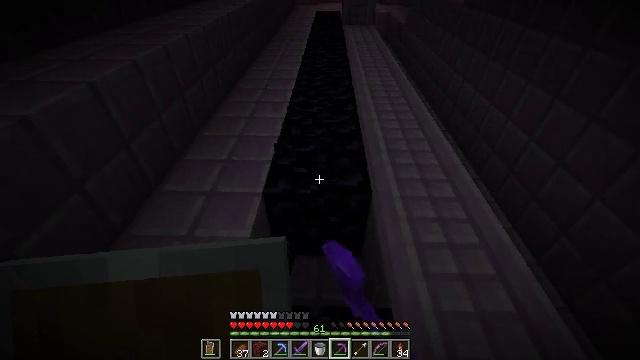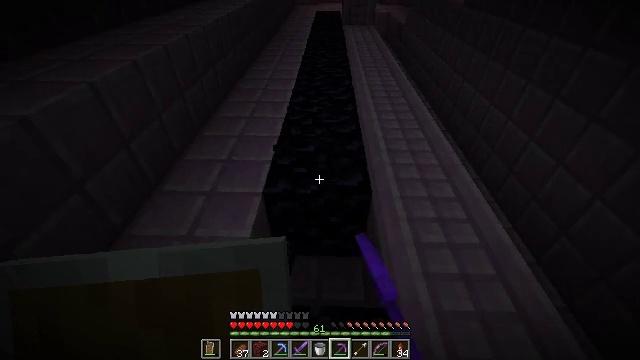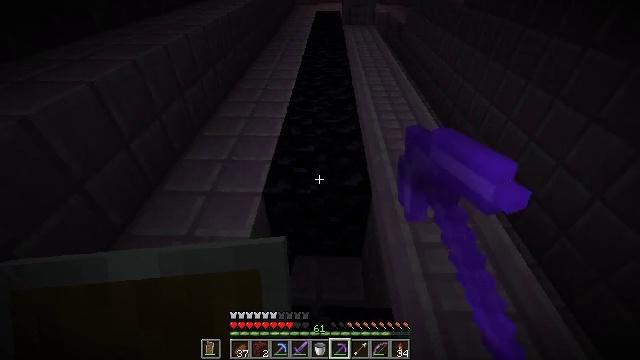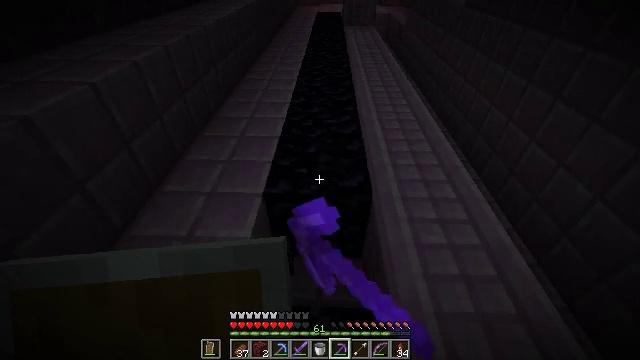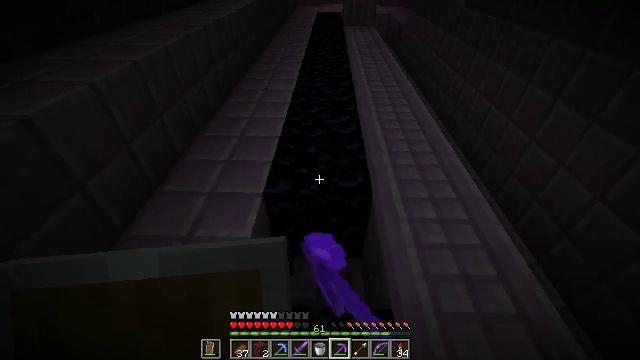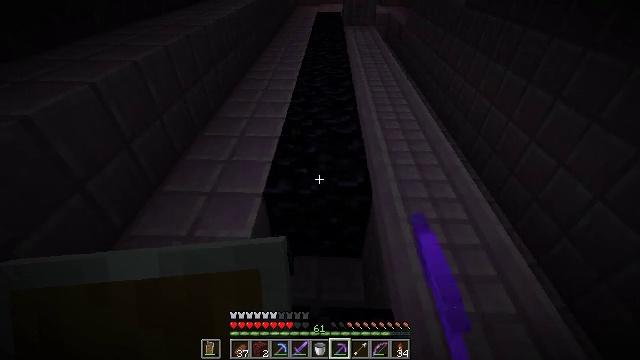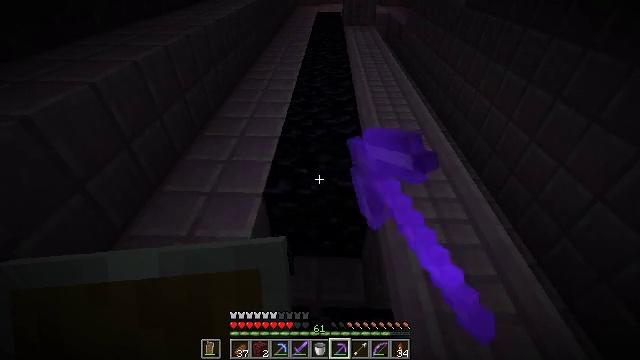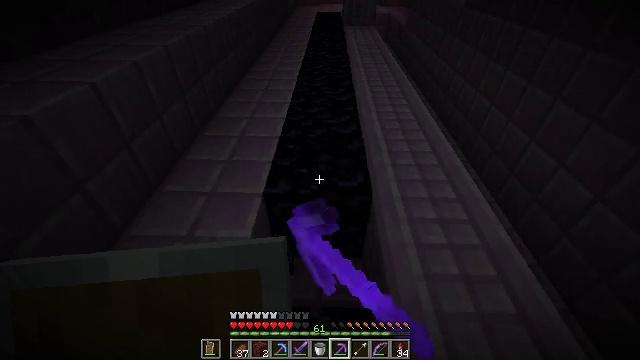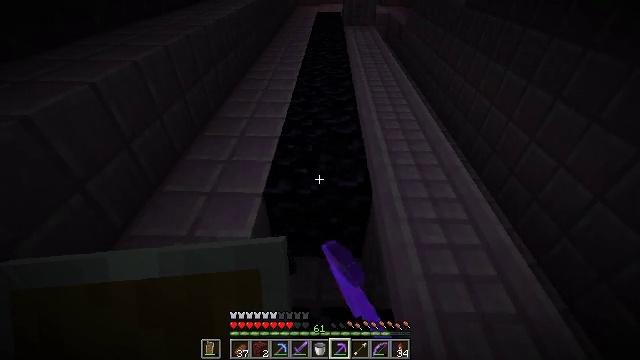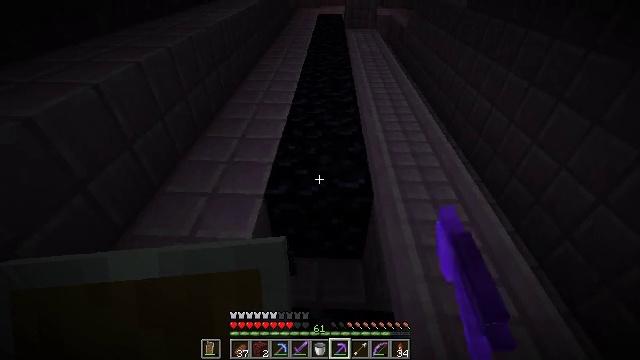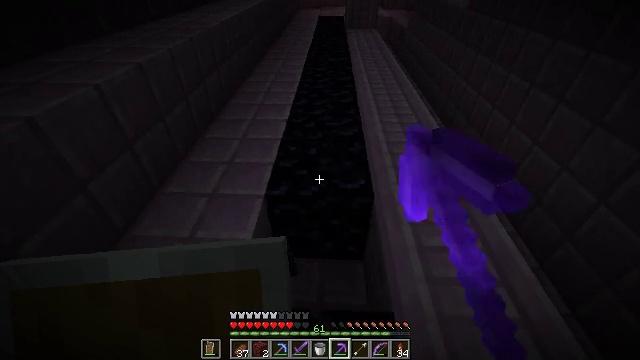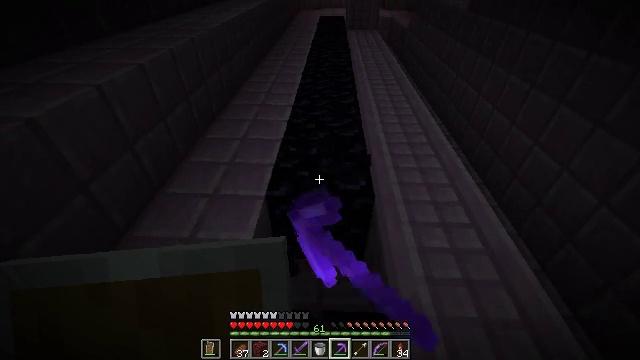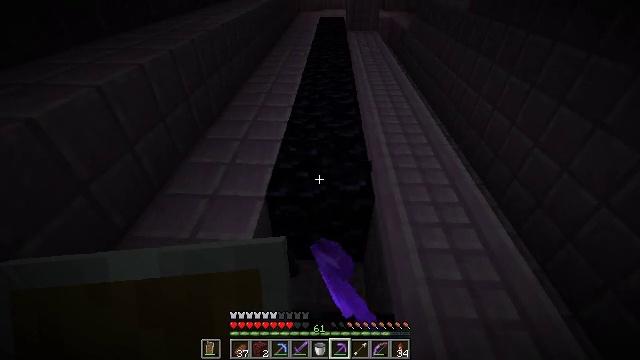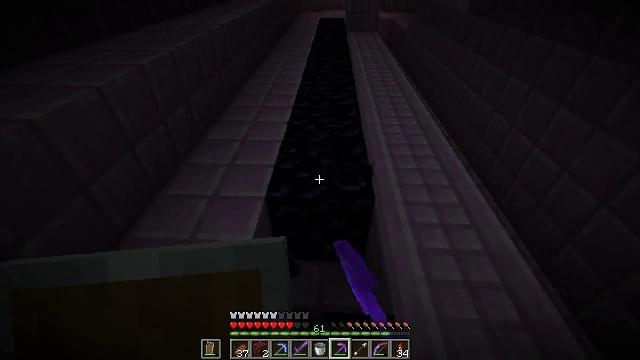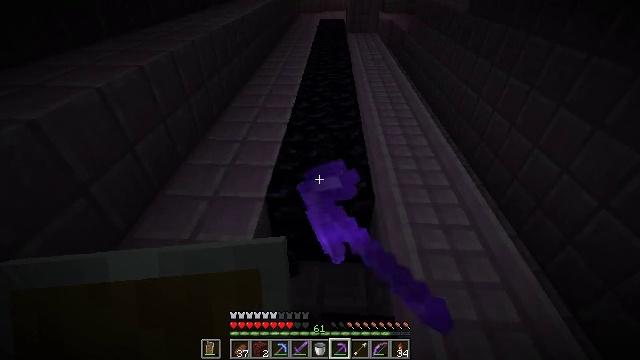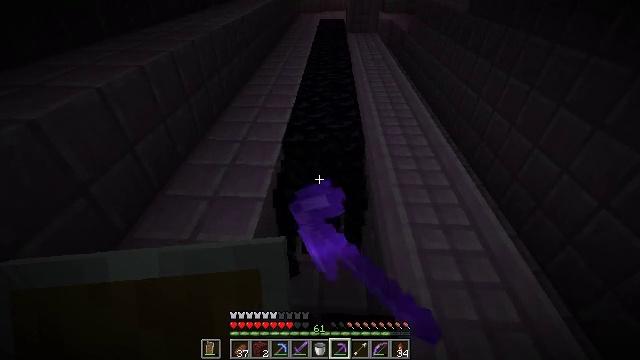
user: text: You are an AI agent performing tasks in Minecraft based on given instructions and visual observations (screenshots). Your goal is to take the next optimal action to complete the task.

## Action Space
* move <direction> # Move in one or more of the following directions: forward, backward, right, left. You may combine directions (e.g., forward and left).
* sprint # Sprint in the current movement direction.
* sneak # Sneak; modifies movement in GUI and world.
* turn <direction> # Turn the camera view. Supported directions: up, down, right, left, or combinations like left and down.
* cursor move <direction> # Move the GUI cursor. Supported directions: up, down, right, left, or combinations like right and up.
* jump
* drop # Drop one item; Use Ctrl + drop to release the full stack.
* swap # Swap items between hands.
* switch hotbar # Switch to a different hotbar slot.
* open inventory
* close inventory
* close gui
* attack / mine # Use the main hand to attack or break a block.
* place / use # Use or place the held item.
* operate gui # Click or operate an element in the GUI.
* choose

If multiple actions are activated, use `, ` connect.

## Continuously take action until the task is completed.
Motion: motion action
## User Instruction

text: Collect obsidian for crafting.
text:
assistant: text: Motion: attack / mine
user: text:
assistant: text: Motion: attack / mine
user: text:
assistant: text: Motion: attack / mine
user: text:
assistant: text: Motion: attack / mine
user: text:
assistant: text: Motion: attack / mine
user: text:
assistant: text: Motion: attack / mine
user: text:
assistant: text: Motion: attack / mine
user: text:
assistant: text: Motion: attack / mine
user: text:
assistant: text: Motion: attack / mine
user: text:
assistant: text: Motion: attack / mine
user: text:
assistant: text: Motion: attack / mine
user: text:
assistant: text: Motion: attack / mine
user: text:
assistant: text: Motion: attack / mine
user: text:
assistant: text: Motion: attack / mine
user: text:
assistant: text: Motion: attack / mine
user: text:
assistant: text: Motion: attack / mine
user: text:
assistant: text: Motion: attack / mine
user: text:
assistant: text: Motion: attack / mine
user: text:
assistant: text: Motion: attack / mine
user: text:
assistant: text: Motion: attack / mine
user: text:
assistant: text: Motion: attack / mine
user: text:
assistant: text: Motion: attack / mine
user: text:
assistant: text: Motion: attack / mine
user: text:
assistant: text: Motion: attack / mine
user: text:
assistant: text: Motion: attack / mine
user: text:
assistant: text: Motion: attack / mine
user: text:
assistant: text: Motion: attack / mine
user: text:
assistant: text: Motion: attack / mine
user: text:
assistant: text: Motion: attack / mine
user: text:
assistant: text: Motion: attack / mine